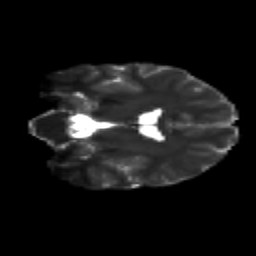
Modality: T2w
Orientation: coronal
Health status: healthy
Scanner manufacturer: siemens
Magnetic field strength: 3 T
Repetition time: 12 s
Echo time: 0.092 s